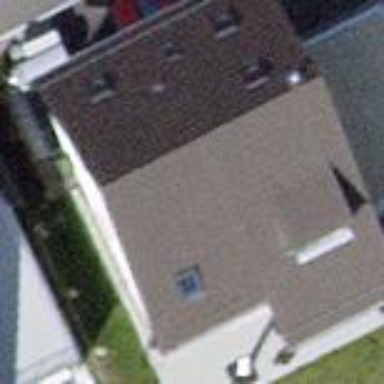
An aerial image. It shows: Detached building.